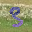
Label: 3